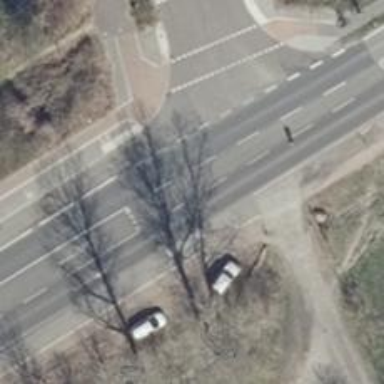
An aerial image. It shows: Unmarked road crossing.